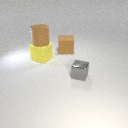
large yellow rubber cube behind small gray metal cube